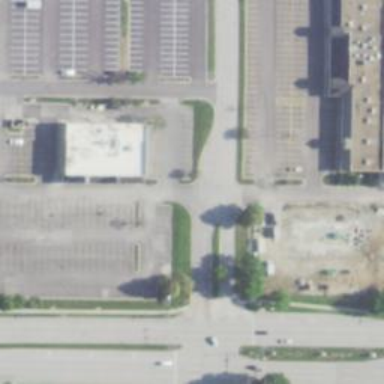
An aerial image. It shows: Parking space is available.